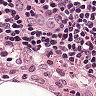
Metastatic tissue present: no